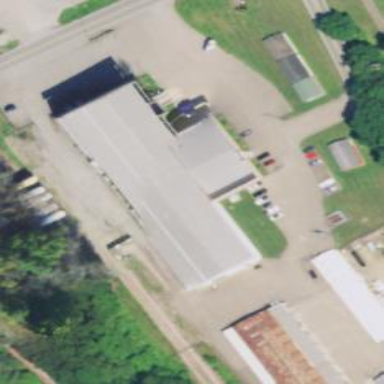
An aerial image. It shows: Sawmill crafting area.